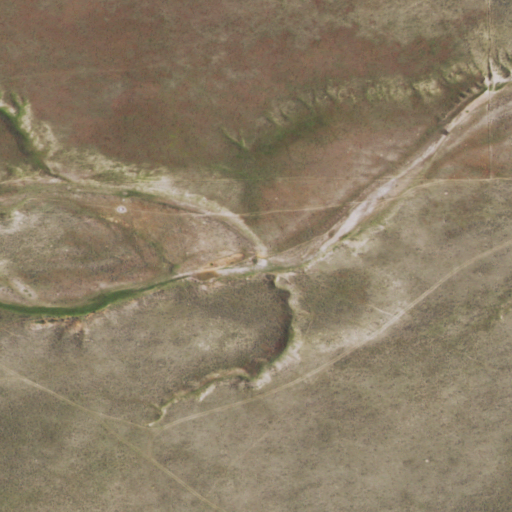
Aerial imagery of valley in Wyoming named Loco Draw containing shrub and grassland